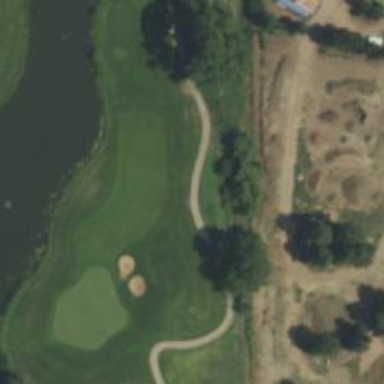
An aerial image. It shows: Service road that serves as golf cart path.